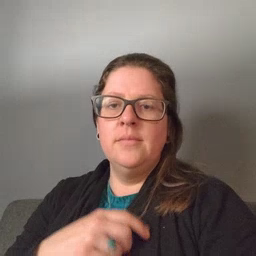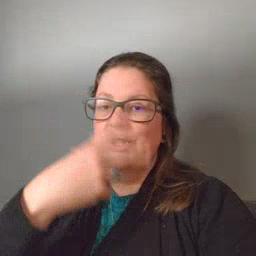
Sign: pretty